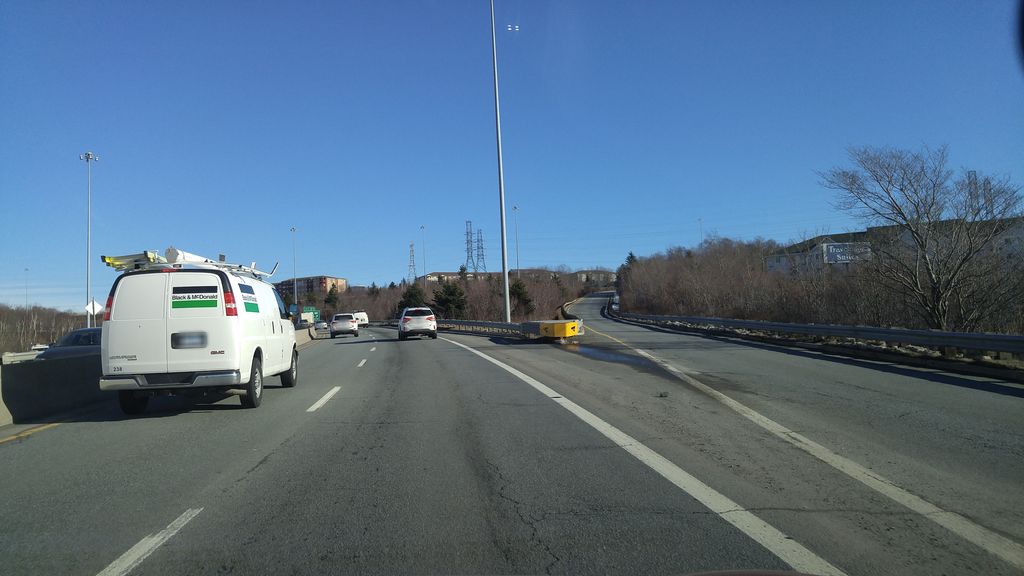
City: halifax